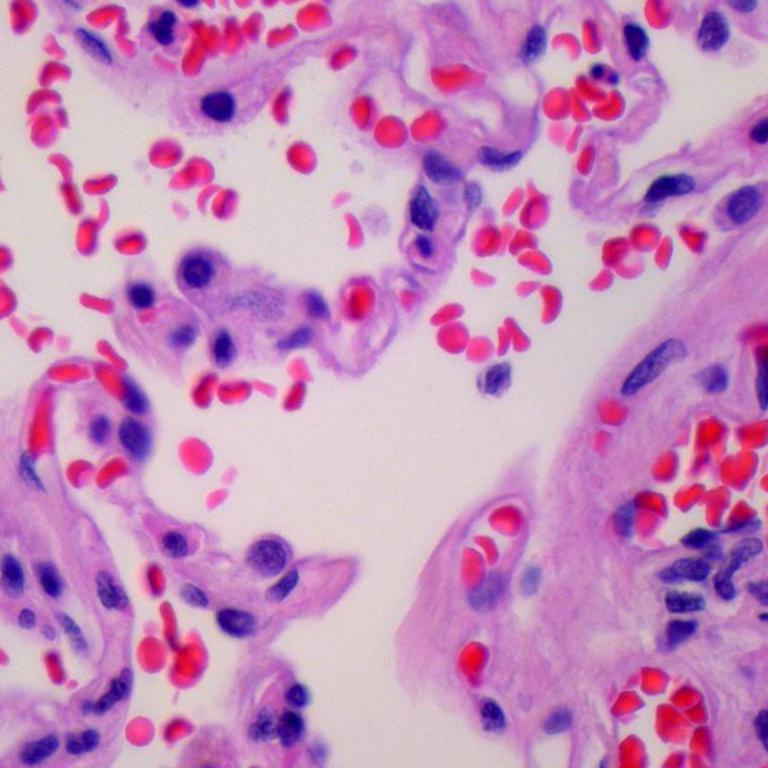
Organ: lung
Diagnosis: benign